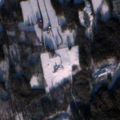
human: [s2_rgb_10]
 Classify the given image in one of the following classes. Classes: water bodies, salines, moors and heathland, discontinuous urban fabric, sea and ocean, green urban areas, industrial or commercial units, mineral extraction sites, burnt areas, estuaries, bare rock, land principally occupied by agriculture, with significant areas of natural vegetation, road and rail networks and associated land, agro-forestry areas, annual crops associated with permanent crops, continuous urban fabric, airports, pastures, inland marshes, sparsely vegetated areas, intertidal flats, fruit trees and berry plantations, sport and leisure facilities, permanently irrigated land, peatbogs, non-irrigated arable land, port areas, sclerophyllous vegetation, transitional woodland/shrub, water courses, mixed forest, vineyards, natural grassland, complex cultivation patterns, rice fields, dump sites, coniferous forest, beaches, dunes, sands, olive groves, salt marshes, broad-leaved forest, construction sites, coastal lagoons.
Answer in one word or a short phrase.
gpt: non-irrigated arable land, coniferous forest, mixed forest, transitional woodland/shrub